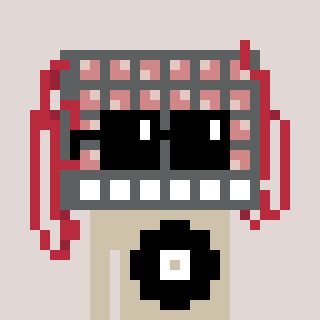
a pixel art character with square black sunglasses, a turing-shaped head and a bege-colored body on a warm background